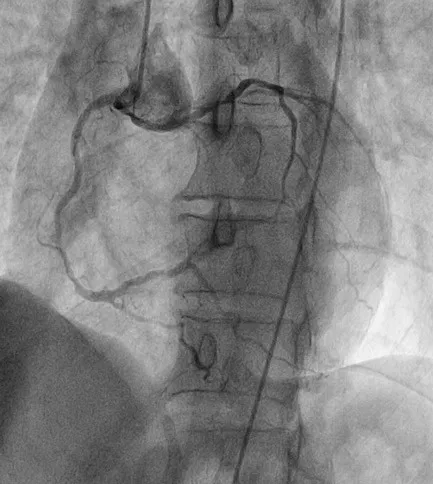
Left anterior oblique 30 View showing an ectopic connection of the left coronary artery with the right coronary artery.
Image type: radiology (x_ray)